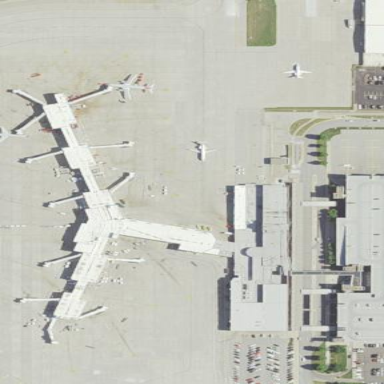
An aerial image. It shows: Concrete apron at the airport.